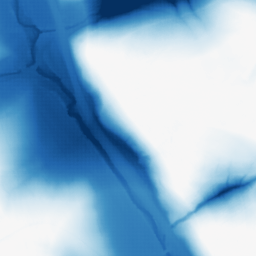
Category: morphological
Decomposition family: morphological
Decomposition parameters: operation: closing
size: 100
Upsampling method: sinc_hamming
Upsampling parameters: scale: 2
kernel_size: 4
Upsampling scale: 2